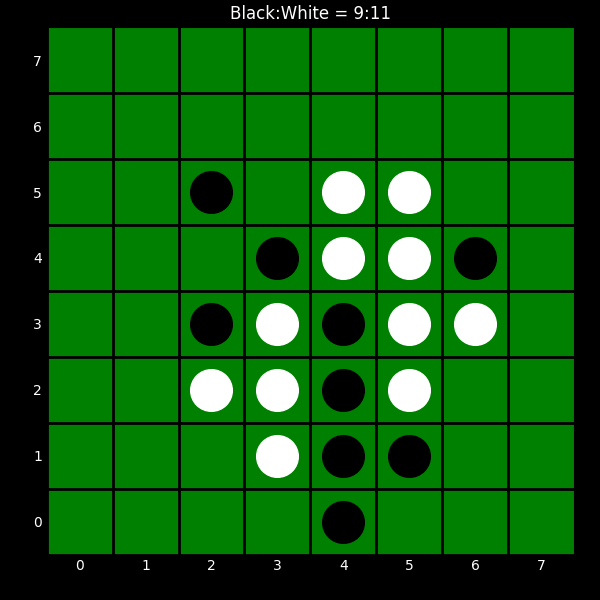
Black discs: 9
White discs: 11